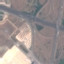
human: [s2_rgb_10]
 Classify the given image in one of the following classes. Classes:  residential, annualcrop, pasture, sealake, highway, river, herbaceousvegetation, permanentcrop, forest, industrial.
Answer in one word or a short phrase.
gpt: Highway